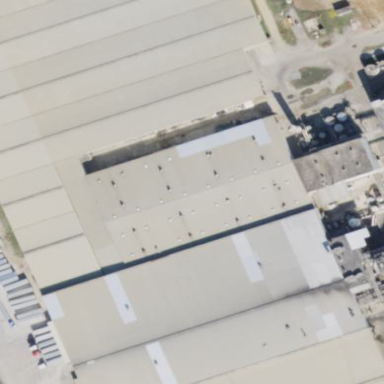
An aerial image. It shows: Industrial building.